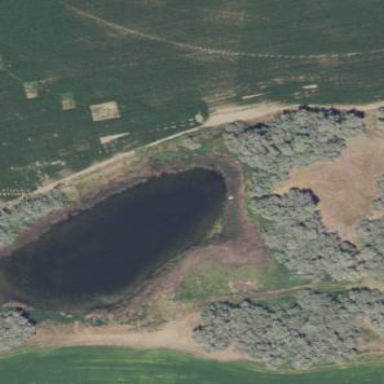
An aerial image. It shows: Peaceful pond surrounded by nature.